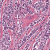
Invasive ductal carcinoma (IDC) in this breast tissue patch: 1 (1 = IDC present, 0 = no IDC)